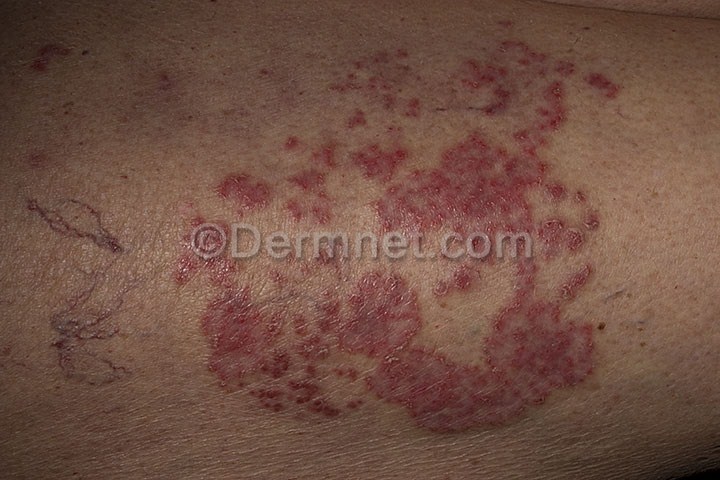
Disease: Psoriasis pictures Lichen Planus and related diseases